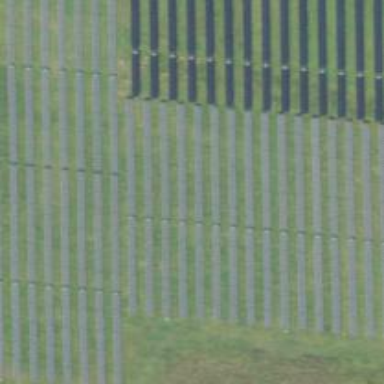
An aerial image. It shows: Solar power generator with photovoltaic panels.